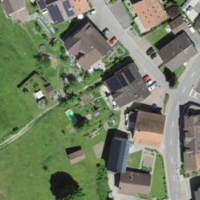
EUNIS habitat code: 54
Species observed at this site:
Chelidonium majus